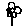
Label: flower